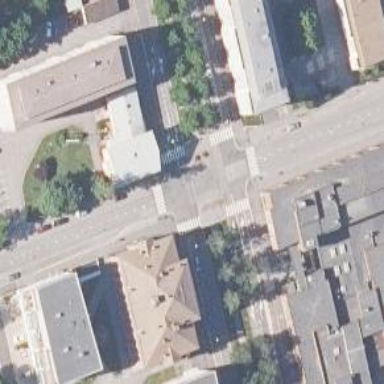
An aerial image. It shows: Uncontrolled road crossing.